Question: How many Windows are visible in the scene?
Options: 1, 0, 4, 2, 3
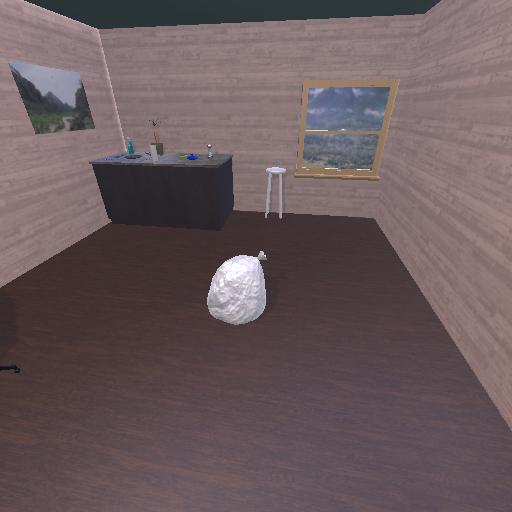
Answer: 1